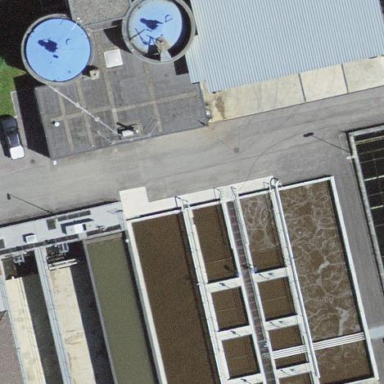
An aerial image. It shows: View of wastewater plant.